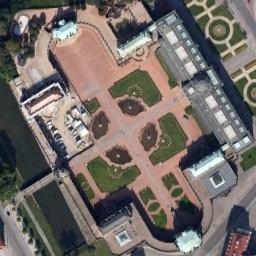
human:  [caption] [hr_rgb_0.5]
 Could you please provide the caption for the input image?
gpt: Most of the palaces' roofs are orange .

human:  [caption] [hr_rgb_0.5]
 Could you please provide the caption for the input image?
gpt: A few buildings of different shapes are in the palace .

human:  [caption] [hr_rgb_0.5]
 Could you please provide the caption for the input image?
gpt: The palace is on the open place .

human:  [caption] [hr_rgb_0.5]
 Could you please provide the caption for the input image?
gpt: The palace has some parks and a parking lot .

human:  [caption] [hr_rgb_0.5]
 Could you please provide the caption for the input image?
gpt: There are some green lawns and a river beside the palace .